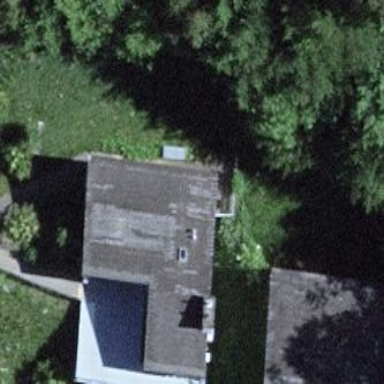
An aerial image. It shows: View of roof of building.